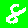
Digit: 8